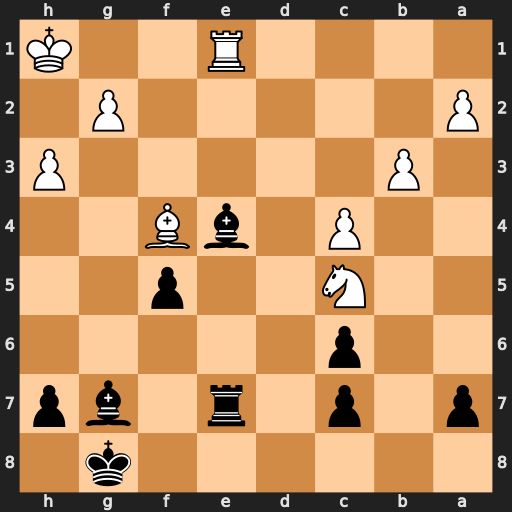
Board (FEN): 6k1/p1p1r1bp/2p5/2N2p2/2P1bB2/1P5P/P5P1/4R2K
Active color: b
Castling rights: -
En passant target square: -
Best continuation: Bxg2+ Kxg2 Rxe1